Question: I investigating if there is a not to complicated project to have a camera mounted above a bridge table and identify played cards from the feed. A lot of bridge tournaments are broadcasted on-line but it demands a person to sit with a laptop and click ever card being played and is a tedious job :)
There are 4 players and my thought was to have a marked area for card to be played in before registered.

A few things I'm thinking of.
By using a marked for played card OCR has only have to be made in few occasions but can I reach a 100% success rate? Will I need some uber machine to handle the OCR calculations and is there fast enough routines for what I want done?
Would be nice to hear your input, suggestions and if you have any experience and ideas!
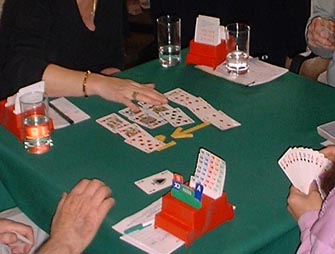
Answer: You may use an <URL>. It's fast and precise enough.
Example in <URL>: